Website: macys
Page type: payment
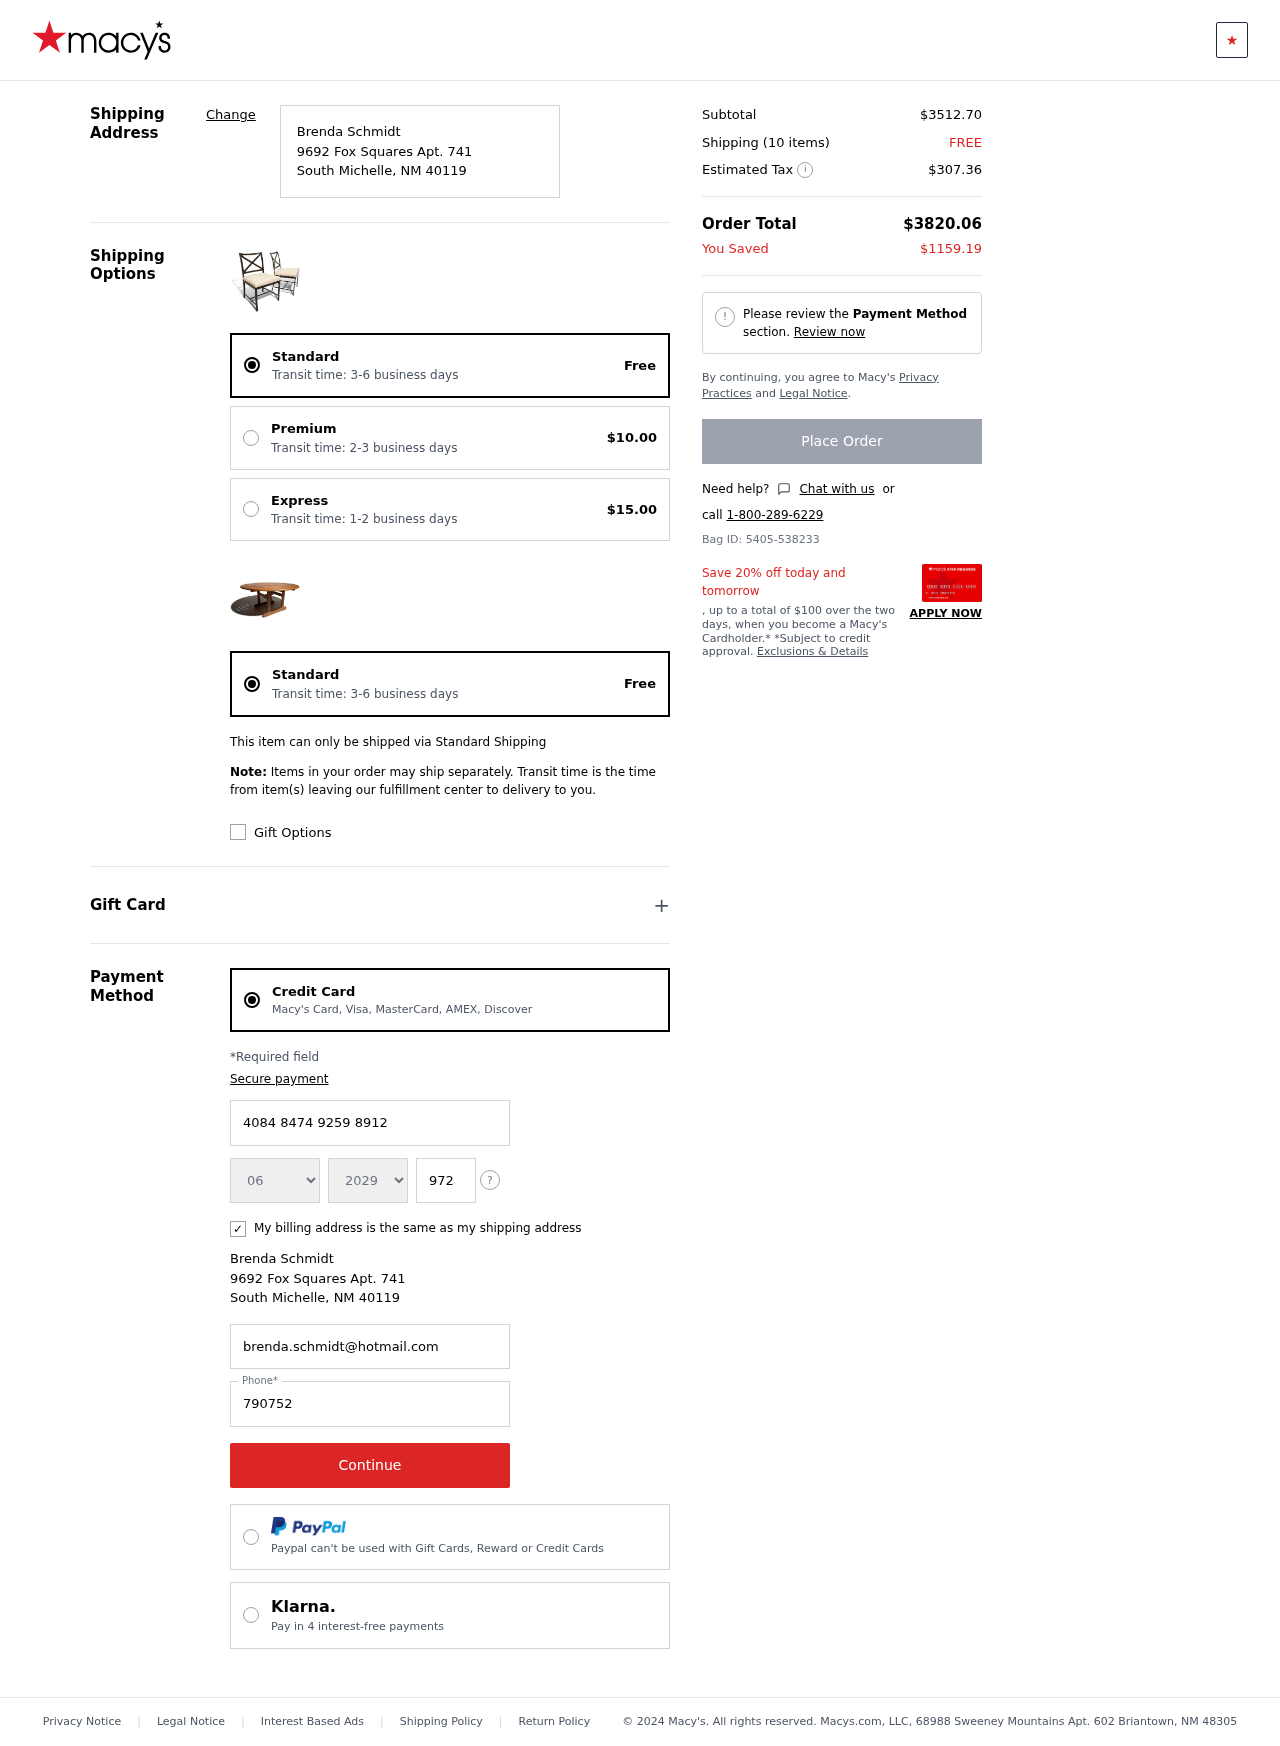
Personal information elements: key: PII_CARD_CVV
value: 972
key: PII_CARD_EXPIRY_MONTH
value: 06
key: PII_CARD_EXPIRY_YEAR
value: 29
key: PII_CARD_NUMBER
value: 4084 8474 9259 8912
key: PII_CITY
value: South Michelle
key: PII_EMAIL
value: brenda.schmidt@hotmail.com
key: PII_FULLNAME
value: Brenda Schmidt
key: PII_PHONE
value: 7907523486
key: PII_POSTCODE
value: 40119
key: PII_STATE_ABBR
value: NM
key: PII_STREET
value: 9692 Fox Squares Apt. 741
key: PII_FULLNAME2
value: Brenda Schmidt
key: PII_CITY2
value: South Michelle
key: PII_STATE_ABBR2
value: NM
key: PII_POSTCODE_FULL
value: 40119
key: PII_POSTCODE_NUMERIC
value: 40119
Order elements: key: ORDER_DELIVERY_DATE
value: Transit time: 3-6 business days
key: ORDER_SHIPPING_STANDARD
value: Free
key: ORDER_SHIPPING_PREMIUM
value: $10.00
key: ORDER_SHIPPING_EXPRESS
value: $15.00
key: ORDER_DELIVERY_DATE2
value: Transit time: 3-6 business days
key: ORDER_SHIPPING_STANDARD2
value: Free
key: ORDER_SUBTOTAL
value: $3512.70
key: ORDER_NUM_ITEMS
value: Shipping (10 items)
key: ORDER_SHIPPING_COST
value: FREE
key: ORDER_TAX
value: $307.36
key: ORDER_TOTAL
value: $3820.06
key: ORDER_SAVINGS
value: $1159.19
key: ORDER_ID
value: Bag ID: 5405-538233